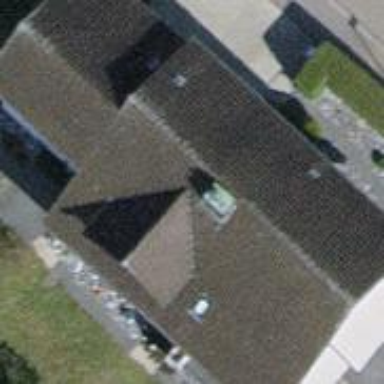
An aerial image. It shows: Detached building.